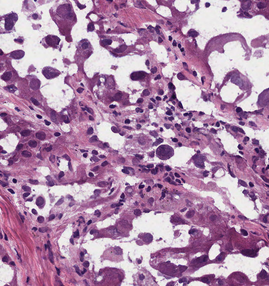
Tumor epithelial tissue: yes
Tumor-associated stroma tissue: yes
Normal tissue: no